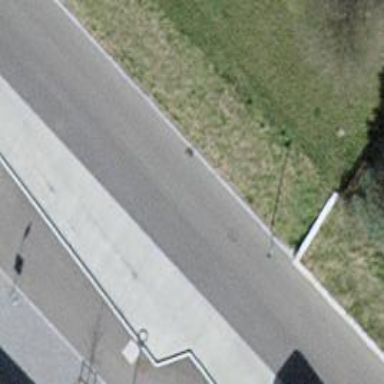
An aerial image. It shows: Bus stop with designated public transport stop position.